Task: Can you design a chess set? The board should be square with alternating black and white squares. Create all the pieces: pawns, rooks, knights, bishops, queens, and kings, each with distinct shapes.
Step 4580:
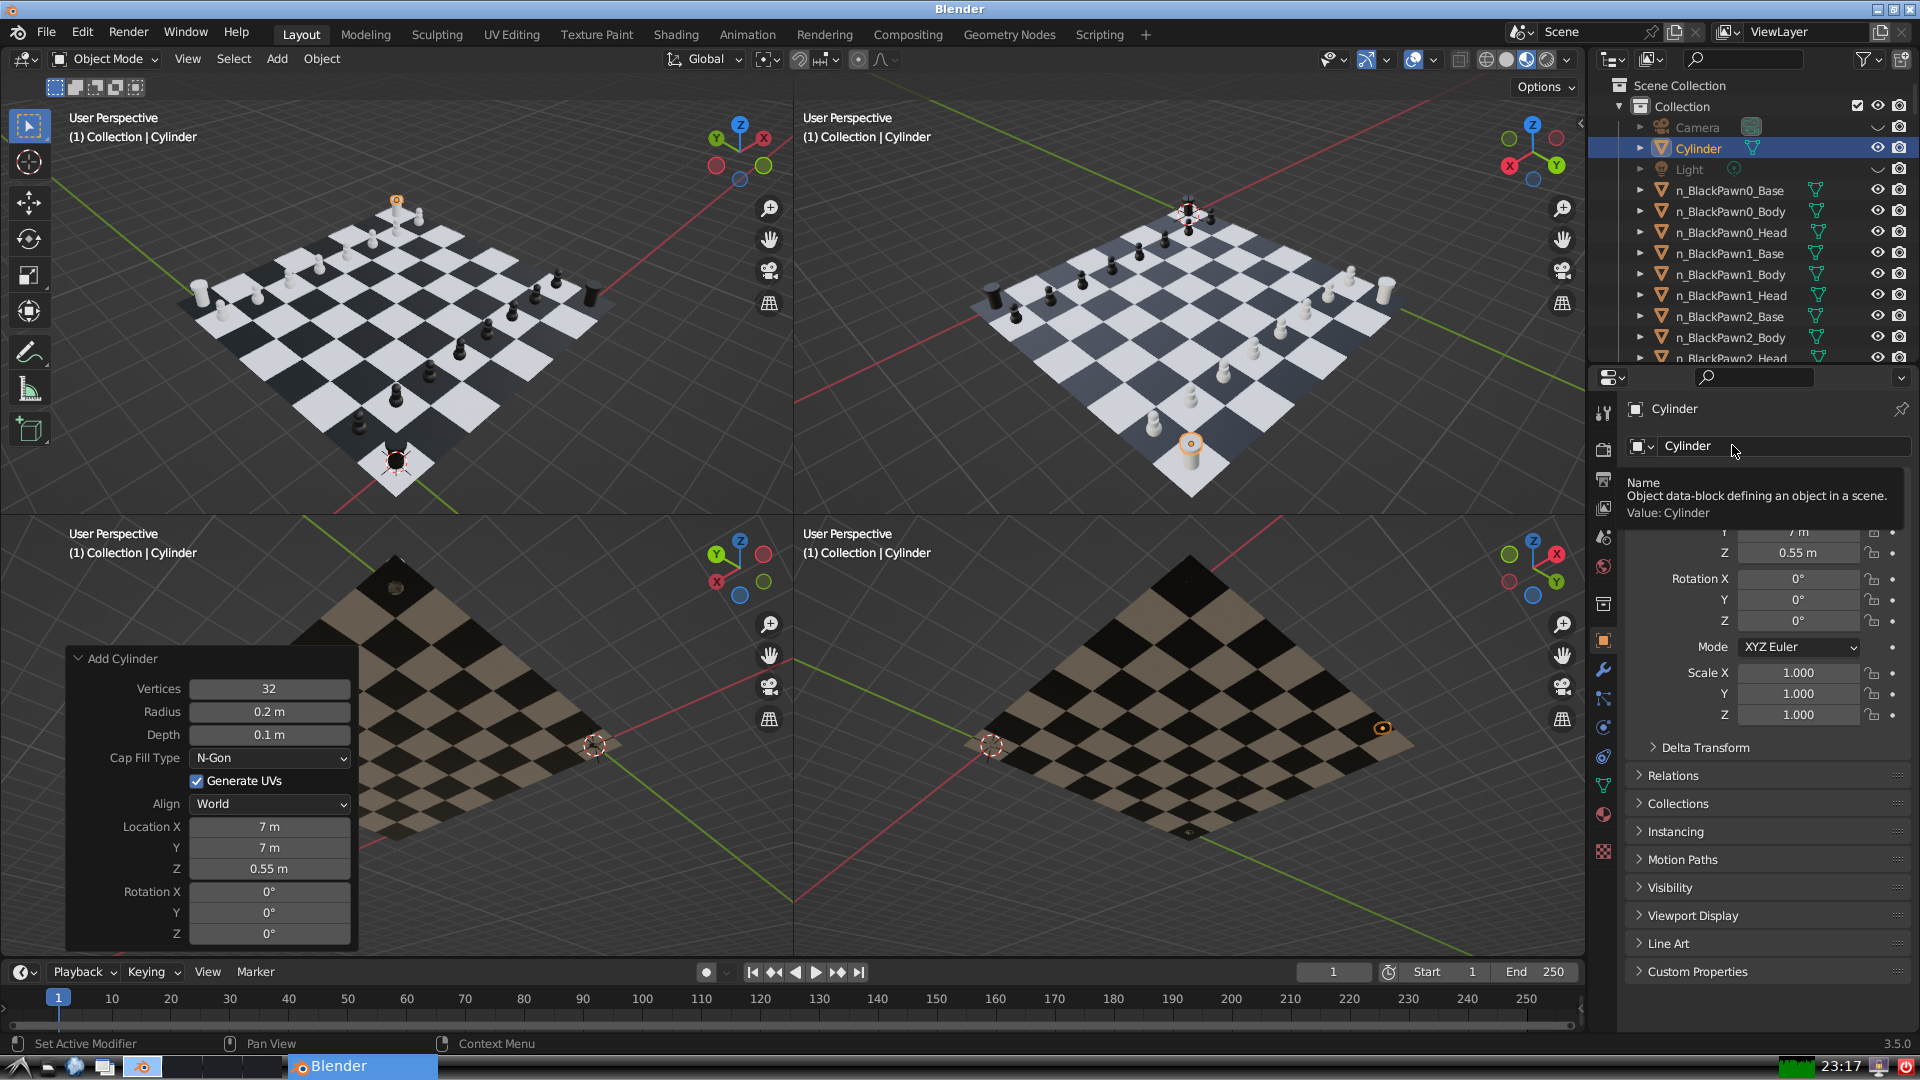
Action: click: no